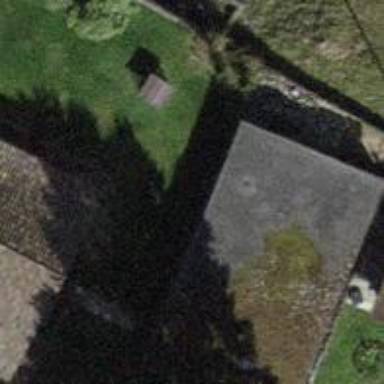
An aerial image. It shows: Garage with tiled roof.